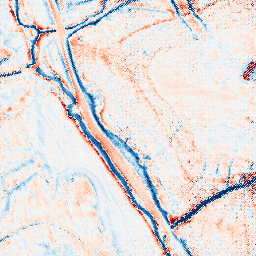
Category: edge_preserving
Decomposition family: guided
Decomposition parameters: radius: 4
eps: 0.001
Upsampling method: regularized
Upsampling parameters: scale: 4
lambda_reg: 0.1
Upsampling scale: 4